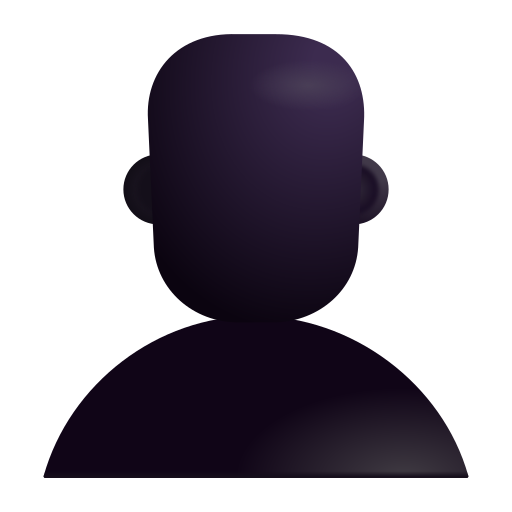
bust in silhouette color